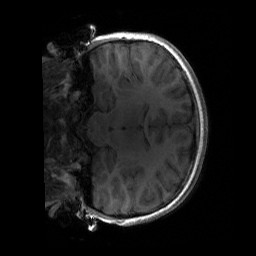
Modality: T1w
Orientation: coronal
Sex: male
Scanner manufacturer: siemens
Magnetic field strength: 3 T
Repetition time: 1.9 s
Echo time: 0.00243 s